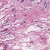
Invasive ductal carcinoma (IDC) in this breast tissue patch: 0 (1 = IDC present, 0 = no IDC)